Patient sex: M
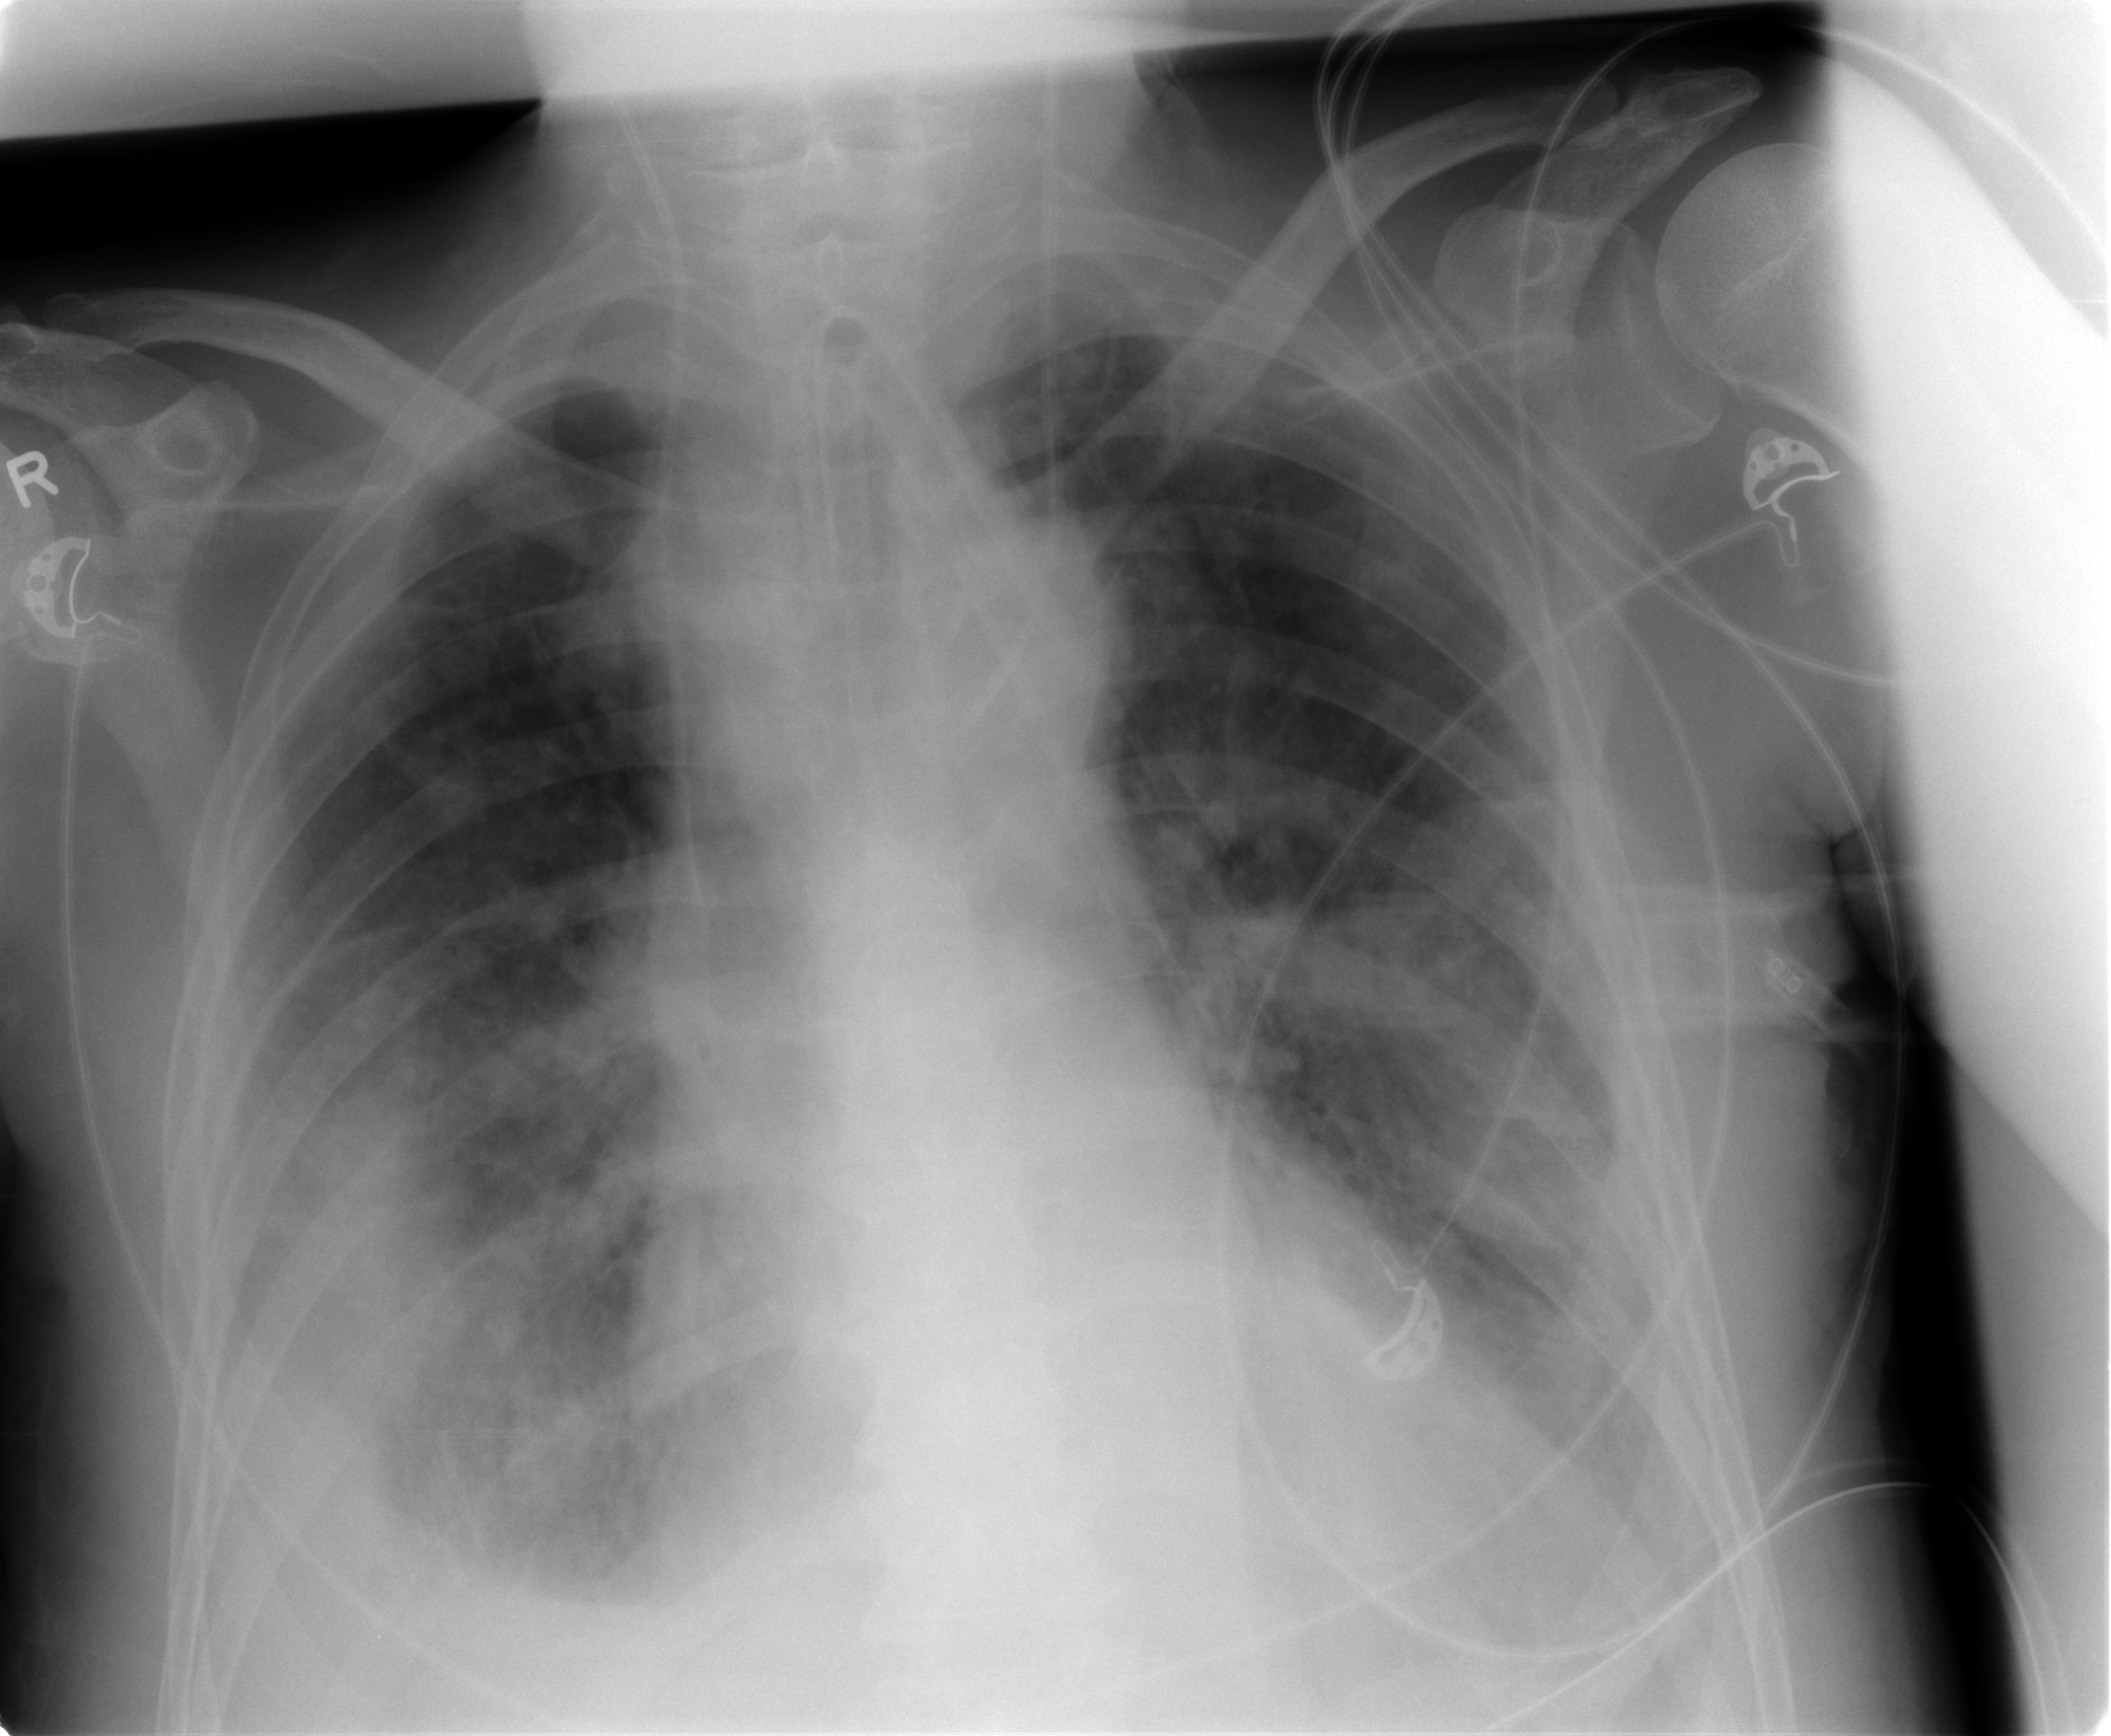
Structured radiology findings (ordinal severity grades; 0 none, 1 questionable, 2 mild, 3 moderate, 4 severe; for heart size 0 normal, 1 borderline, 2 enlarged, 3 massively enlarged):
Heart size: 0
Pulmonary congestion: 2
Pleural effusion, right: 3
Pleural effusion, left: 2
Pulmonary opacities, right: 3
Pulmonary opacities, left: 3
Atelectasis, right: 2
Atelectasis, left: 2